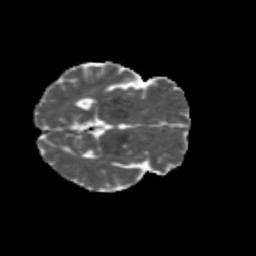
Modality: MD
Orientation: axial
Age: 59
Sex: female
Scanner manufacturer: siemens
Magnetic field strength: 3 T
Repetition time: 4.71 s
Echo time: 0.0906 s